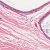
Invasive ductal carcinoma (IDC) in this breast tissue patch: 0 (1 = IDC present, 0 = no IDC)